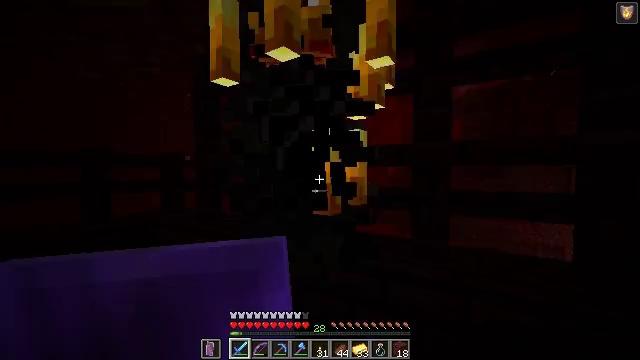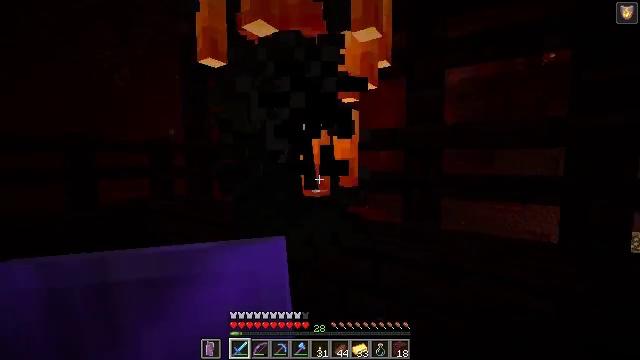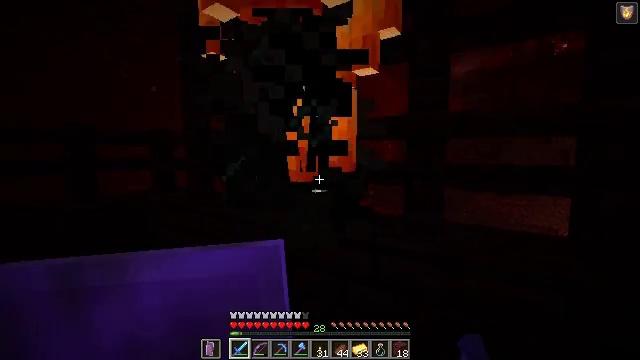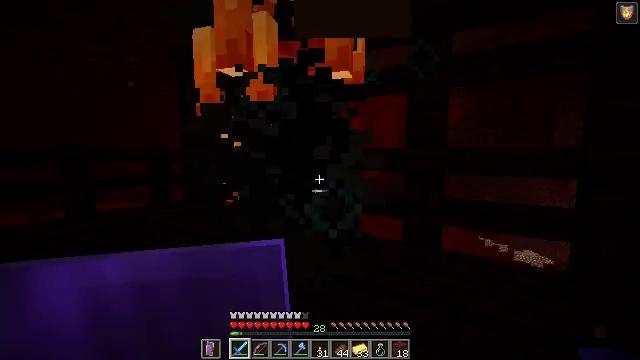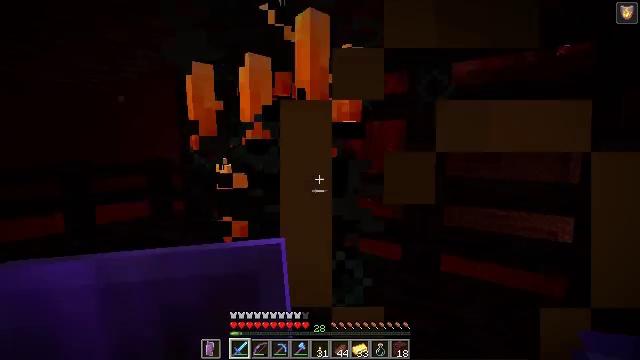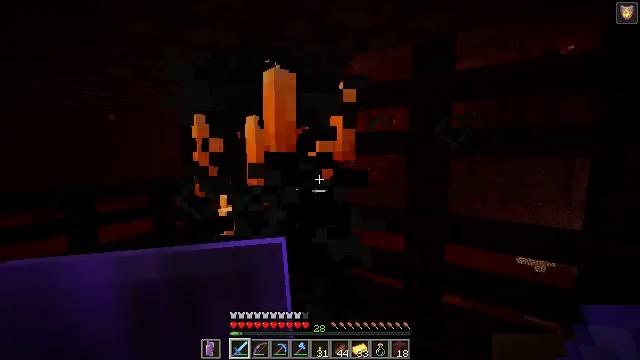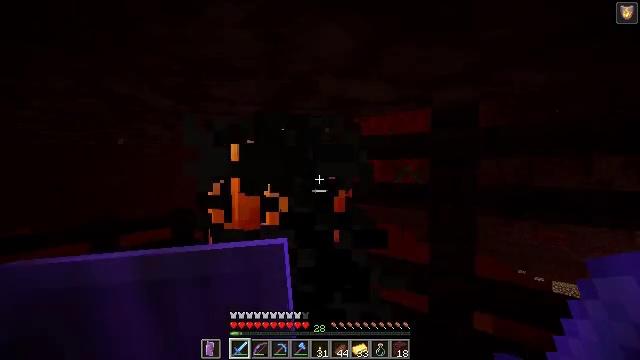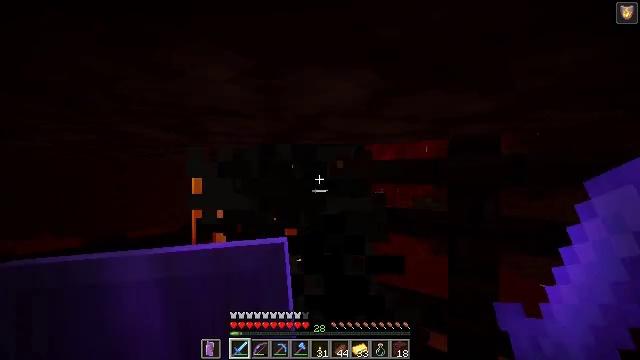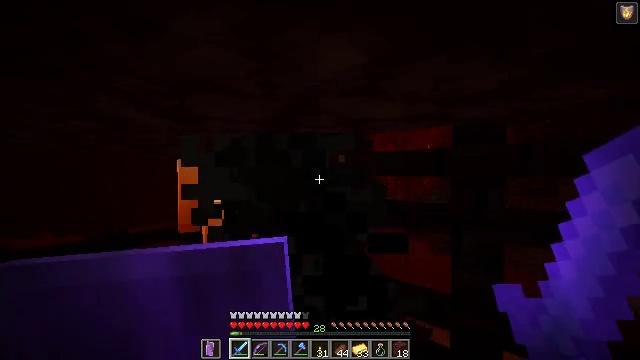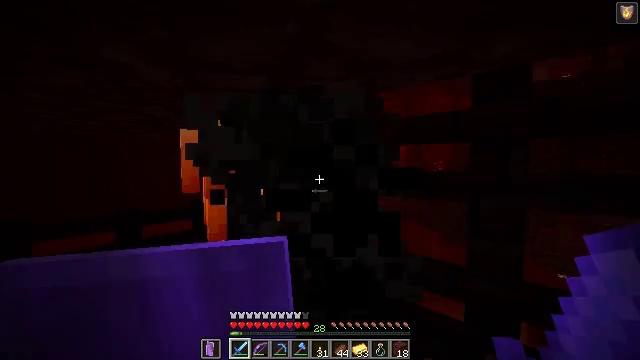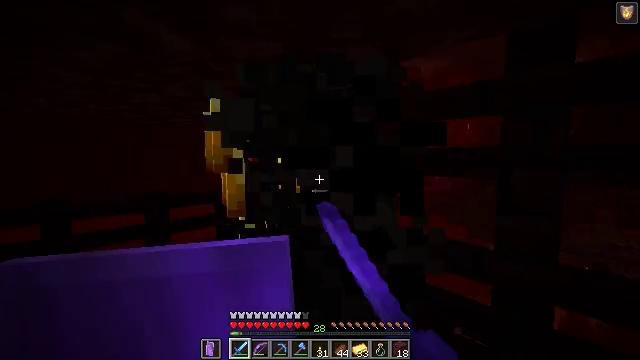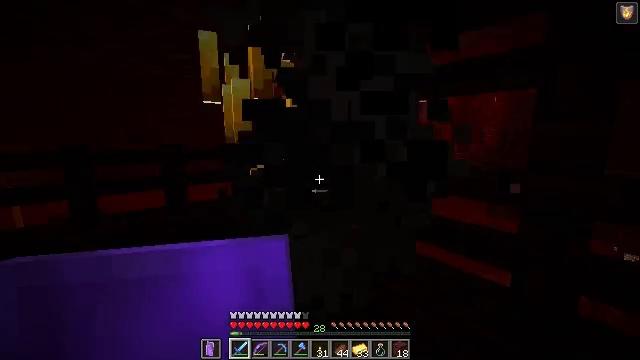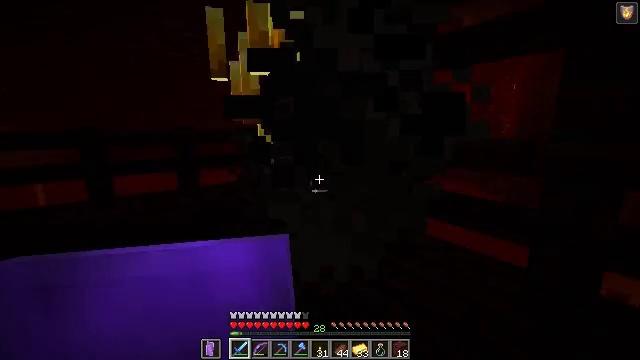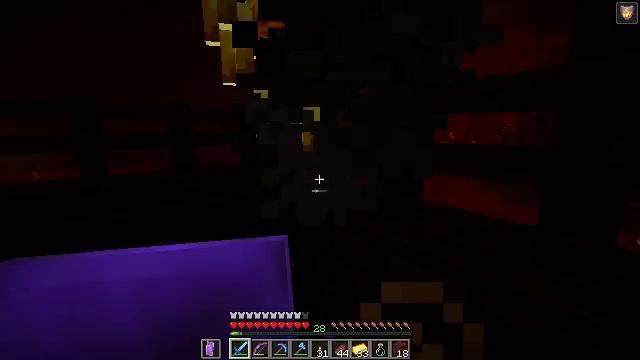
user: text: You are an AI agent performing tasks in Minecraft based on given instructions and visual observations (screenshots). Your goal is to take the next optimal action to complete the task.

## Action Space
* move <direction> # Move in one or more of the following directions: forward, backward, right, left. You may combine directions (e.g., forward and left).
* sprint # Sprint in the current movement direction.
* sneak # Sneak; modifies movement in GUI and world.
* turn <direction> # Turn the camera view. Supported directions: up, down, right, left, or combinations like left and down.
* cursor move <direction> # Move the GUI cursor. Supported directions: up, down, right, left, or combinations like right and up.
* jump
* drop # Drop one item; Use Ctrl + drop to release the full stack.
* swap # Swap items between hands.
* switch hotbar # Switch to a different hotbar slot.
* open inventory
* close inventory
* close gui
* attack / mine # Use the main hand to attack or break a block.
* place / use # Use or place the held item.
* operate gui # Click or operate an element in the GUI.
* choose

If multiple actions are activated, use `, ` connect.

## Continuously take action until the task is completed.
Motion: motion action
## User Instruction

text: Hunt a blaze.
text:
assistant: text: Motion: turn right and down, attack / mine
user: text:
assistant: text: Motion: turn left and down, attack / mine
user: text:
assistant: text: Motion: jump
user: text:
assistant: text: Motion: move forward, jump
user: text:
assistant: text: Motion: move forward, jump
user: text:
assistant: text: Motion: move forward, turn left and up, jump
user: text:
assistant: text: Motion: turn left and up
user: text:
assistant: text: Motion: no_op
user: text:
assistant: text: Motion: turn left and down, attack / mine
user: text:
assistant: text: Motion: turn left and down, attack / mine
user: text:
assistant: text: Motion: turn left and down, attack / mine
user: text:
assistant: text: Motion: turn left and down, attack / mine
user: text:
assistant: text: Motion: attack / mine
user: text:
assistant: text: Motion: attack / mine